Field crop: maize
Growth stage: 2
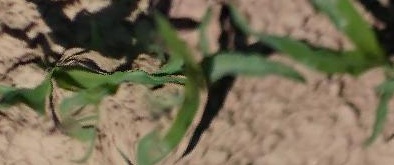
Species: maize